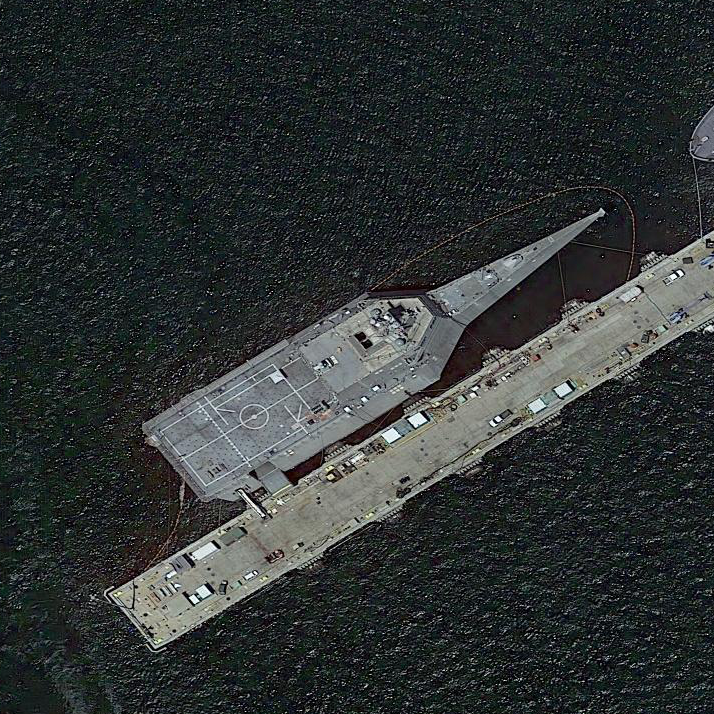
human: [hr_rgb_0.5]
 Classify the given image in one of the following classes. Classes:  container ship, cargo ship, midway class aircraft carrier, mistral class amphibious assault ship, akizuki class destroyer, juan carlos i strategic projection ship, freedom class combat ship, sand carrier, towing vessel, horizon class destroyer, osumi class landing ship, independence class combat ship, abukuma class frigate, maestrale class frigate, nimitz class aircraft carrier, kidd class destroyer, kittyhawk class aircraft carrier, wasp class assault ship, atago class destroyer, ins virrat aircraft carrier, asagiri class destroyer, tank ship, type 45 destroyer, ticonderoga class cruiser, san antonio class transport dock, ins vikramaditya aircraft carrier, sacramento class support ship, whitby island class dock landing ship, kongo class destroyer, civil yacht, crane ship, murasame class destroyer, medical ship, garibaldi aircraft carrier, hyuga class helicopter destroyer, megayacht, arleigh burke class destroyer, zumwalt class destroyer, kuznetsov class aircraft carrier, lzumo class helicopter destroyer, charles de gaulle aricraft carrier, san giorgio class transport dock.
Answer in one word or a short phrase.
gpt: Independence class combat ship